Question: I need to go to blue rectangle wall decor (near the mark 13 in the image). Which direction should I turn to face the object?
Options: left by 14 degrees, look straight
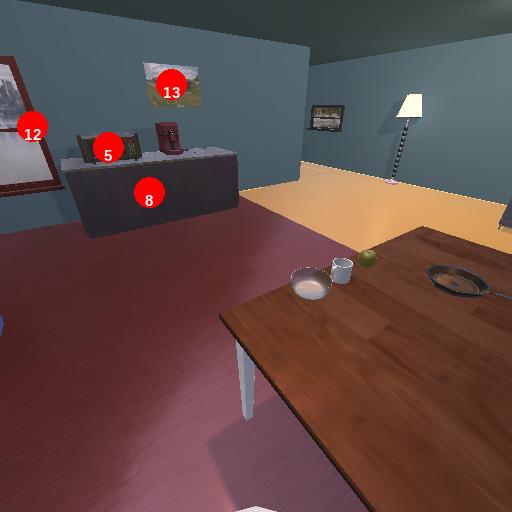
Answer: left by 14 degrees